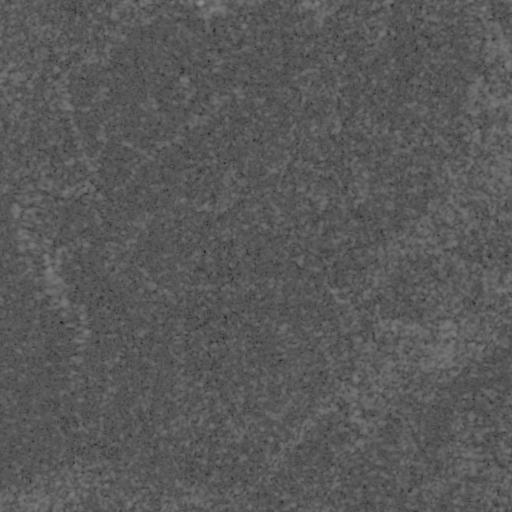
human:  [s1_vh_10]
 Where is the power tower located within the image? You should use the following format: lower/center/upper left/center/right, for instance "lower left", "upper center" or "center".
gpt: The power tower is located in the left of the image.
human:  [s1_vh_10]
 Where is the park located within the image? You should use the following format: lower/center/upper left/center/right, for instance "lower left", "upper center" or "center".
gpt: There is no park in the image.

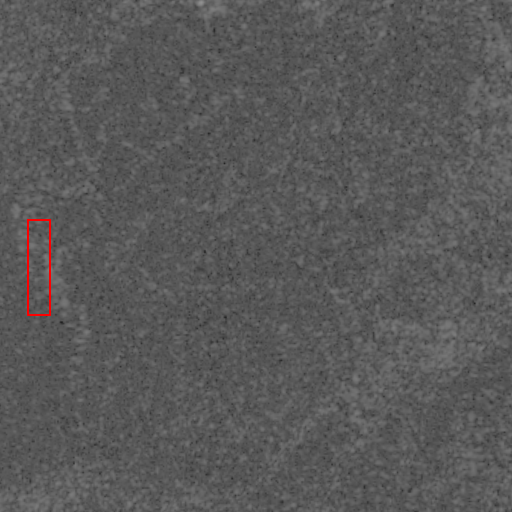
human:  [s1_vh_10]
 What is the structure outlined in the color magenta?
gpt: There is no magenta outline.
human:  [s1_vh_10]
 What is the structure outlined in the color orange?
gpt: There is no structure outlined in orange.